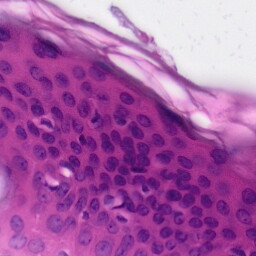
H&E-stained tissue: Skin